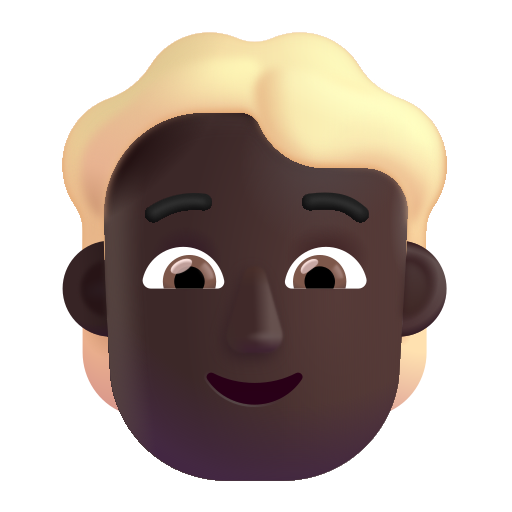
person blonde hair color dark